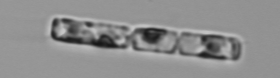
Label: Guinardia_delicatula